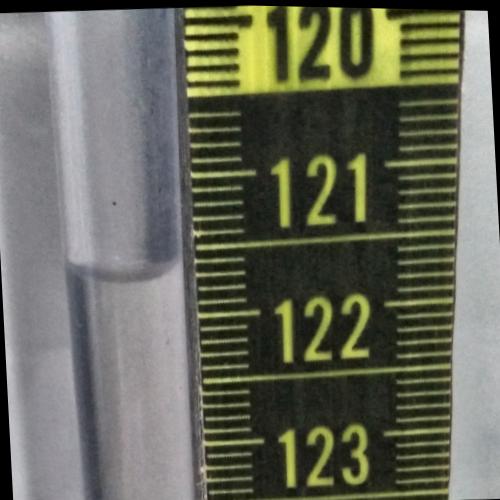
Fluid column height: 121.7 cm